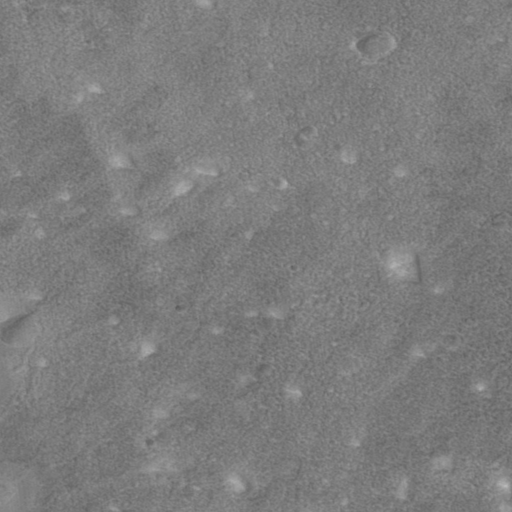
Objects detected: cone, cone, cone